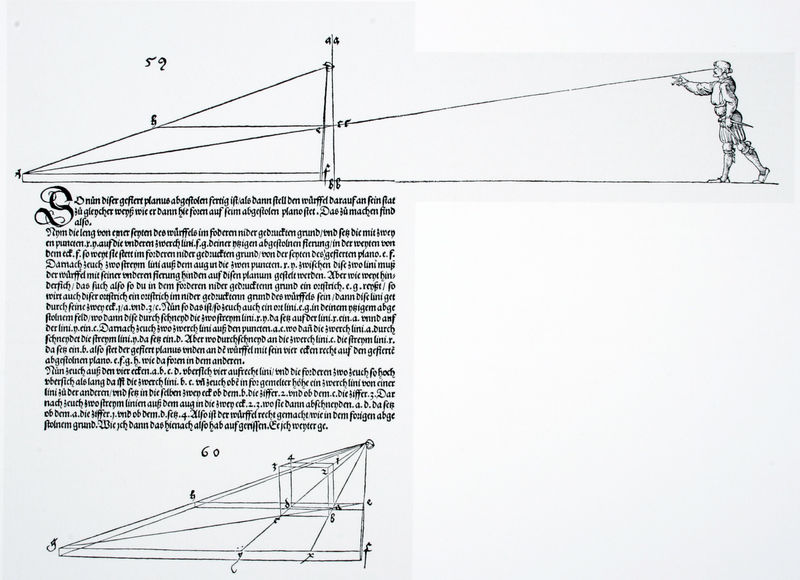
Titel: Unterweisung der Messung, 3. Buch: Von den Körpern, Ermittlung der Distanz der Bilder von zur Bildebene parallelen Geraden mittels Seitenriss; Direkte Konstruktion des Würfelbildes
Künstler: Albrecht Dürer
Standort: viele Standorte
Institution: Seriendruck
Schlagwörter: körper, mann, weiß, dreieck, schwarz, skizze, zeichnung, blick, weg, masse, alt, hose, wand, architektur, arm, augen, mensch, sehen, bild, schauen, verzerrung, boden, auge, figur, schrift, papier, modell, perspektive, stab, studie, linien, zahlen, gerade, deutsch, striche, buch, höhe, rechteck, linie, zentralperspektive, druck, seite, schwert, text, buchstabe, buchstaben, beschriftung, initiale, entwurf, kunst, darstellung, buchseite, studien, ecken, blickrichtung, zahl, gotisch, verkürzung, fluchtpunkt, konstruktion, richtung, grad, plan, achse, dürer, nummern, kupferstich, dreiecke, strecken, geometrie, quadrat, viereck, altdeutsch, beschreibung, erklärung, proportionen, traktat, winkel, statik, latein, da vinci, berechnung, mathematik, proportion, anleitung, theorie, messung, sichtachse, majuskel, rechter winkel, entfernung, lehrbuch, messen, blickwinkel, verhältniss, physik, faksimile, fluchtlinie, winckel, augenlinie, konstrultion, s, strahlensattz, 60, 59, luppe, zentrlaperspektive, wissensvhaft